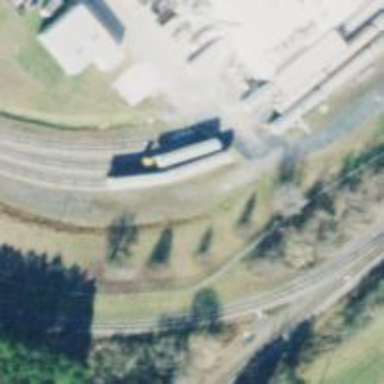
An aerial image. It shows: Rail spur service.